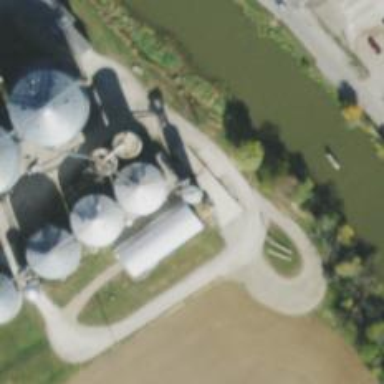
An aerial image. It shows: Silo.